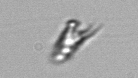
Label: Chrysochromulina_lanceolata